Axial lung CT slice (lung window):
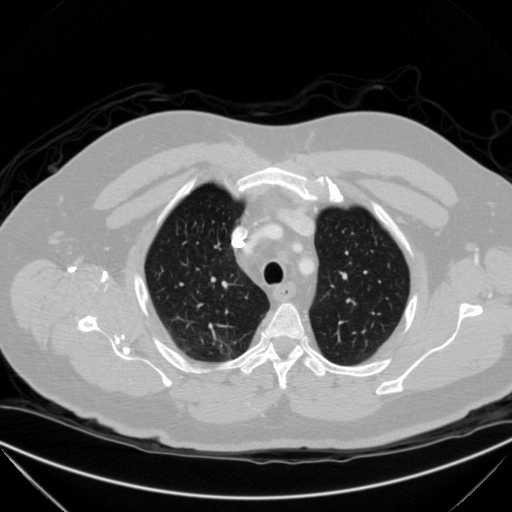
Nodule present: no